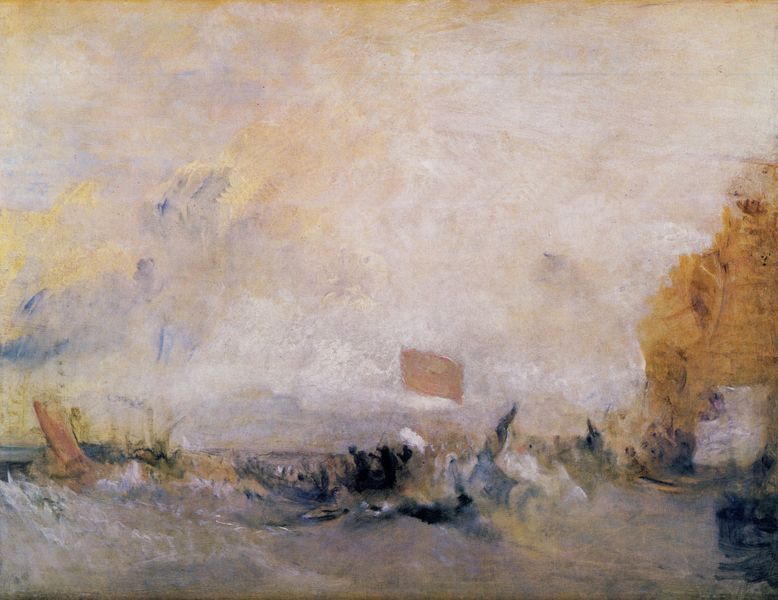
Titel: George IV., seine Abfahrt vom »königlichen George«
Künstler: William Turner
Standort: London
Institution: Tate Gallery
Schlagwörter: angriff, baum, berg, blau, dunkel, felsen, gemälde, himmel, meer, wasser, weiß, wolken, aquarell, bäume, gelb, impressionismus, landschaft, menschen, ocker, sand, see, ufer, bewegung, braun, grau, hell, licht, männer, orange, pastell, schwarz, rot, wolke, beige, mensch, stein, bild, öl, feld, horizont, natur, wind, gewässer, land, gold, england, boot, boote, pferd, schwung, gischt, küste, schiff, schiffe, segel, strand, welle, wellen, düster, fahne, flagge, abstrakt, berge, fels, nebel, sonnenuntergang, tag, rad, romantik, brandung, krieg, schiffbruch, schlacht, seenot, seestück, stranden, sturm, stürmisch, turner, unruhe, unwetter, wellengang, wetter, woge, wogen, blue, fight, men, oil, people, red, soldiers, white, black, figures, gouache, gray, grey, modern, painting, yellow, monet, rudern, oil painting, picture, brown, bucht, ozean, segeln, steilküste, rechteck, dynamik, pinselstrich, flecken, seegang, sprühen, verwischt, smoke, dynamisch, cliff, cloud, clouds, man, rock, rocks, sky, tree, wrack, boat, hill, hills, landscape, mountain, mountains, ocean, sea, ship, shore, water, waves, horizon, sun, schaumkronen, coast, light, dusk, impressionism, army, battle, revolution, romantic, accident, beach, boats, cliffs, cloudy, disaster, kentern, rescue, sail, sailors, seascape, shipwreck, storm, wave, wreck, flag, abstract, bright, sunny, day, flags, peitschen, seeschlacht, watercolor, bott, art, jmw turner, tempest, peak, crest, steilufer, war, william, trist, crossing, fire, impressionist, god, fish, brushstrokes, figure, ships, steamboat, sunset, canvas, ochre, paint, splatter, escape, dawn, himmel wolken, armada, william turner, contrast, humans, fog, joseph, klippe, klippen, `turner, blurred, blurry, mist, sailing, sails, tan, hazy, trouble, help, gestural, strokes, image, bäue, rush, wokken, rowing, soft, attack, mmel, s, wolken#, kpste, john, sinking, oil on canvas, lighting, smole, gg, pennant, untergang, j. m. w. turner, painterly, facture, troops, blur, conquest, navy, turmoil, fuzzy, patinerly, artwork, fury, conquer, conquor, joesph, claim, indistinct, surf, rescue boat, seeflotte, erosion, fčag, seas, ff, sink, trist düster, sea battle, fahne boot, tidal, me, asdadgsfyvsbtrngfnb, aks *paogöğpmareıjşvszokgbse, fwaravrseğıkysk, ewrgetsky, 0seğkl5yvıtyğıvsrgpkse, khvtıpğspıhöh, vreöyv, ğeh, mğpkrtholrd, ömtpköhs, vt-köghı5öyvw, 0öowgvspkg, ğsöpfv, ğpsökegğokewr,ökçvsdhsöıhvwsuö9w, low, rock yellow ship, mcliff